Question: Count the number of objects in the diagram.
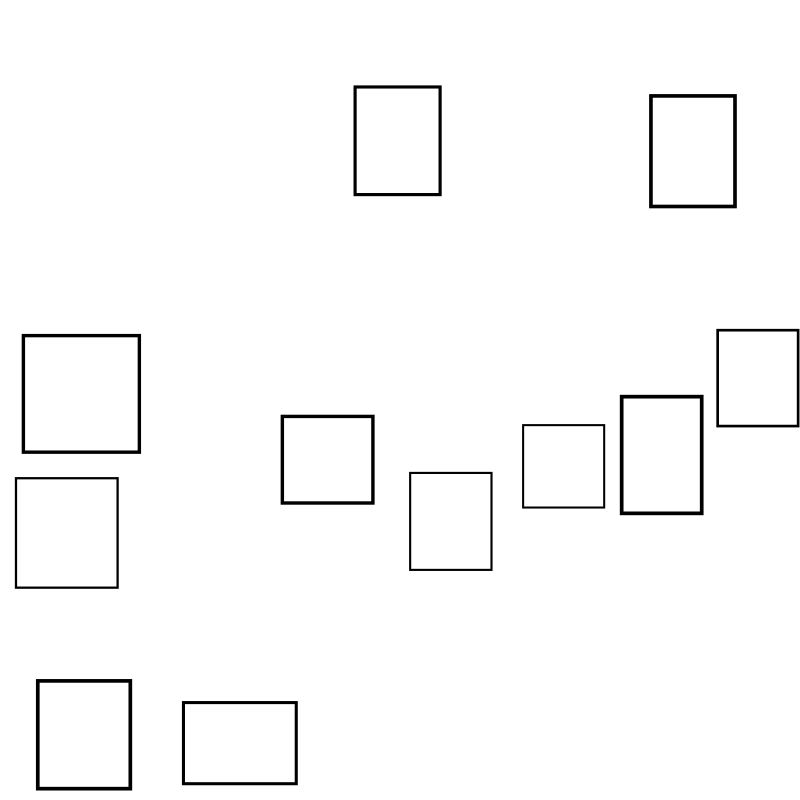
Answer: 11